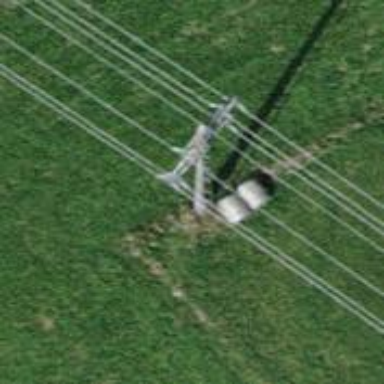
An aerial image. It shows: Concrete power pole.